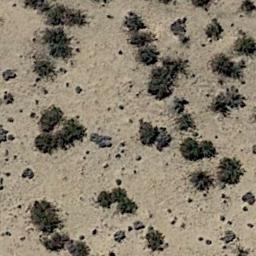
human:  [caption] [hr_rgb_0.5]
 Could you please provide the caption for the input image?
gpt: There are several trees and some weeds in this desert .

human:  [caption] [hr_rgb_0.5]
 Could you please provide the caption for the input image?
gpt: There are some dry bushes make up the chaparral on the desert .

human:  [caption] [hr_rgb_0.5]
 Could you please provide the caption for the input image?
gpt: Chaparral is evenly distributed on the sand .

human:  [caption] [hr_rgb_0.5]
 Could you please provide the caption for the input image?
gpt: Some disconnected chaparrals grow in the desert .

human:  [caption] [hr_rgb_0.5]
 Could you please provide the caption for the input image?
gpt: The chaparral is scattered and sparse .